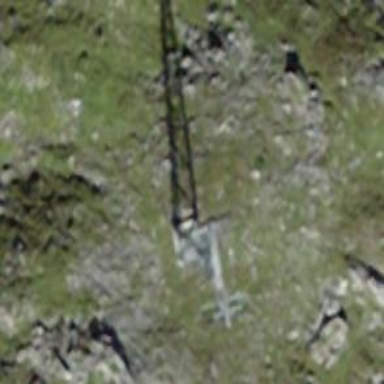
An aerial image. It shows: Pylon for aerialway.